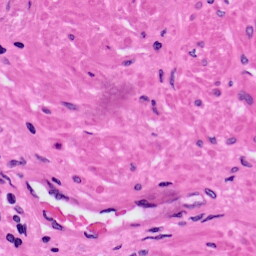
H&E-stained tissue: Prostate